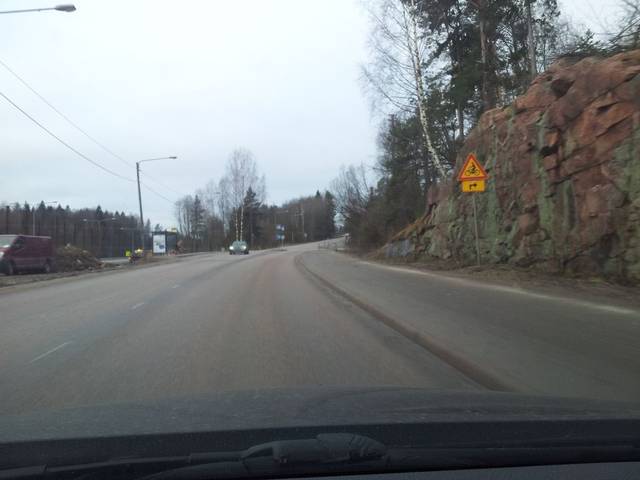
Region: Finland
Coordinates: 60.157, 24.684